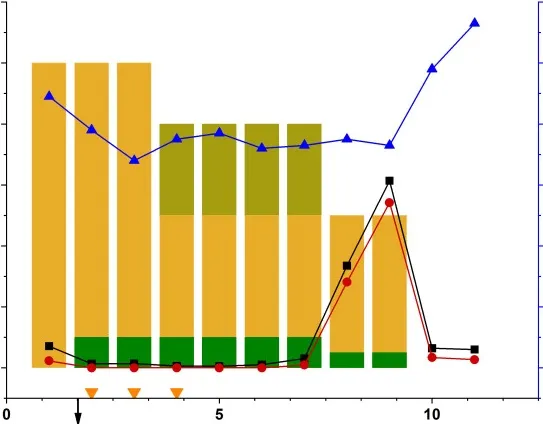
Dynamic changes in the routine blood test. (HA, human albumin; WBC, white blood cell count; ANC, absolute neutrophil count;MP, methylprednisolone; IVIG, intravenous immunoglobulin; Hb, hemoglobin; rhG-CSF, recombinant human granulocyte colony stimulating factor).
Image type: pathology (immunostaining)